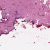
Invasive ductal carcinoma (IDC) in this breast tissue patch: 0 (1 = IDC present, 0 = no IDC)